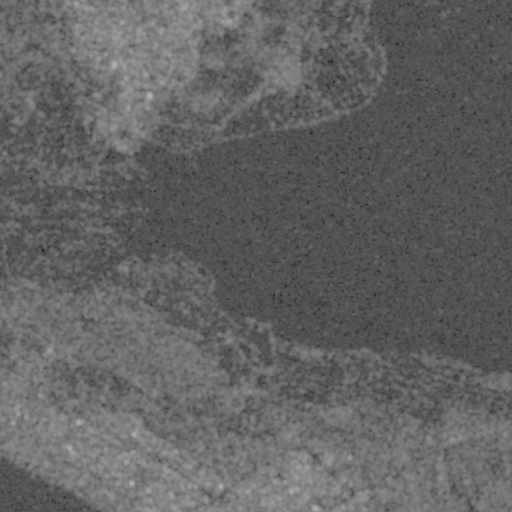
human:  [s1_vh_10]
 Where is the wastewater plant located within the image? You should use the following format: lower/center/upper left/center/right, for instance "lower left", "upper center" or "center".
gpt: The wastewater plant is located in the lower center of the image.
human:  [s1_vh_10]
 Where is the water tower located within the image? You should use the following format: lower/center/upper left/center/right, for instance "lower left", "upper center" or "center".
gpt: The water tower is located in the upper left of the image.
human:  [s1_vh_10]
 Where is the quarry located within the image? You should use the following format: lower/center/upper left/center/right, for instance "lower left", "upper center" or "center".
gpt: There is no quarry in the image.

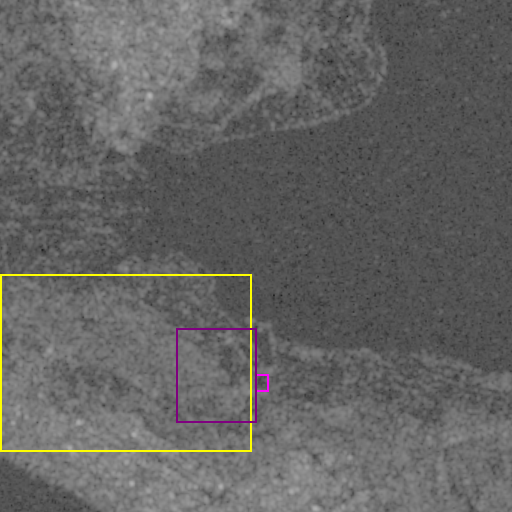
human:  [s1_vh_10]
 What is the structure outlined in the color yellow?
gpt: The structure outlined in yellow is a crop field.
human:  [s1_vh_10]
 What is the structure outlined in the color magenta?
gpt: The structure outlined in magenta is a park.
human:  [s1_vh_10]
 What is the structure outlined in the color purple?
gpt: The structure outlined in purple is a wastewater plant.
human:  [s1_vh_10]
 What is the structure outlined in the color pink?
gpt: There is no pink outline.